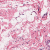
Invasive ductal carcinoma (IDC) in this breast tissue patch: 0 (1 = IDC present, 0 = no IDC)